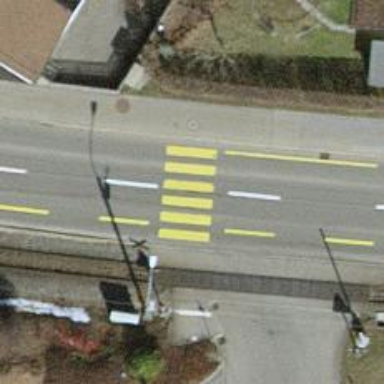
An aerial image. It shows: Uncontrolled road crossing.